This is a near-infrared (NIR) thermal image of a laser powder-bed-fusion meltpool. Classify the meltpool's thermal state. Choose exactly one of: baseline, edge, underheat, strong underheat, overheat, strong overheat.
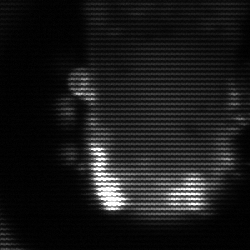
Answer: baseline